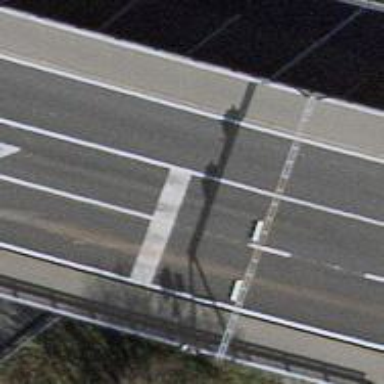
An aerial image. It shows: Road with traffic signals controlling the flow of traffic.